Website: lowes
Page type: store-pickup
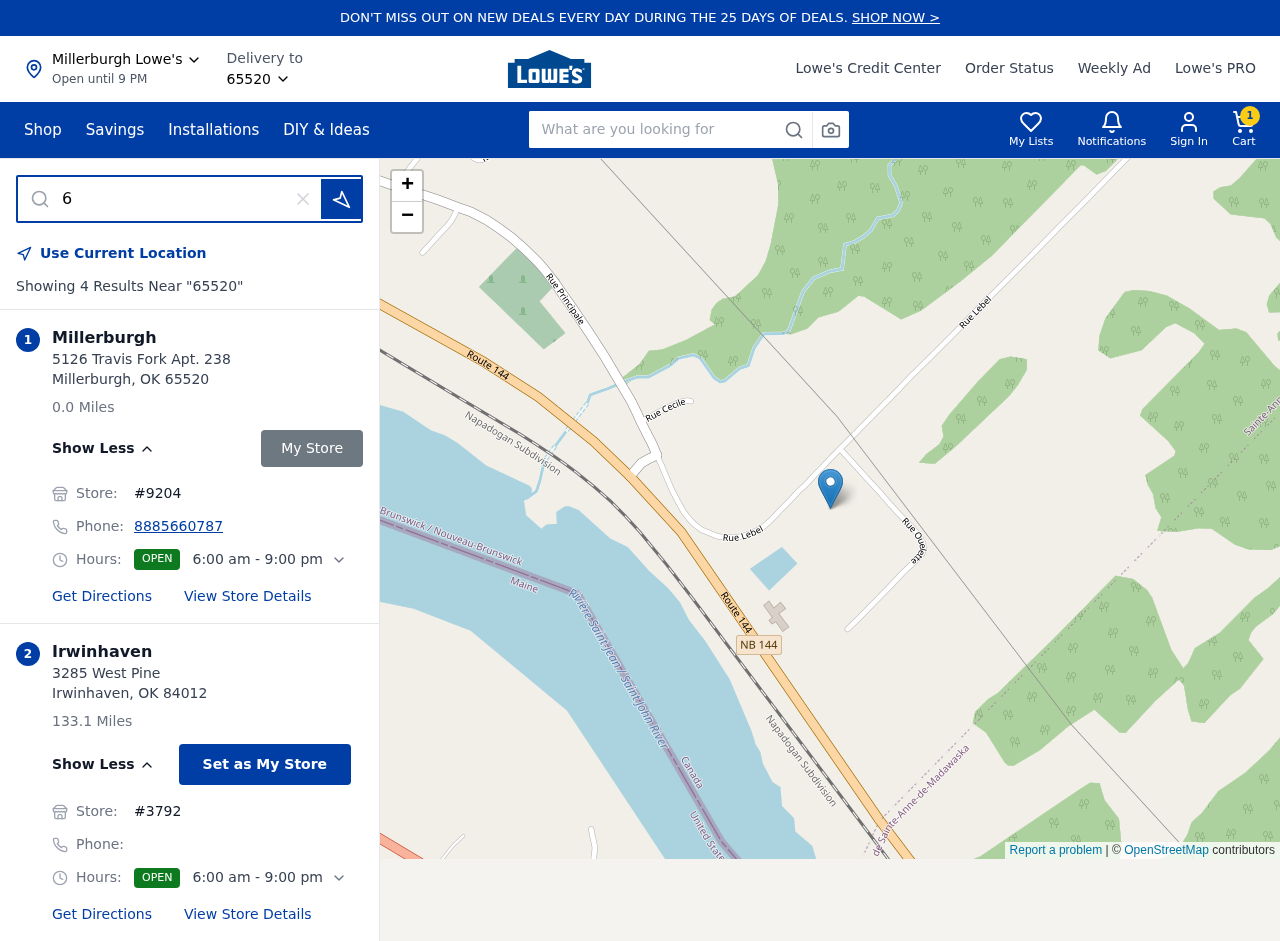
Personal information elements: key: PII_CITY
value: Millerburgh
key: PII_CITY2
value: Irwinhaven
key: PII_LOCATION1_STREET
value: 5126 Travis Fork Apt. 238
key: PII_LOCATION2_POSTCODE
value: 84012
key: PII_LOCATION2_STREET
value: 3285 West Pine
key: PII_PHONE
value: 8885660787
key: PII_POSTCODE
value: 65520
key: PII_STATE_ABBR
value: OK
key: PII_POSTCODE3
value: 65520
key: PII_POSTCODE_FULL
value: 65520
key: PII_POSTCODE_NUMERIC
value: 65520
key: PII_STATE_ABBR2
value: OK
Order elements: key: ORDER_NUM_ITEMS
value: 1
Search elements: key: HEADER_SEARCH
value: What are you looking for
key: SEARCH_STORE_LOCATION
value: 65520